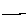
Label: line